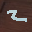
Label: 2